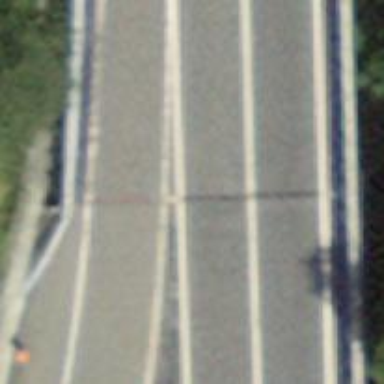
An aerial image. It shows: Motorway bridge with asphalt surface.